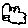
Label: cloud